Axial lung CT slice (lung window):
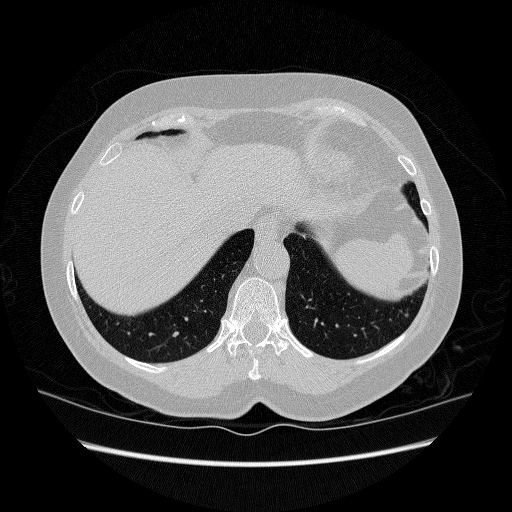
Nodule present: no